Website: apple
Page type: payment
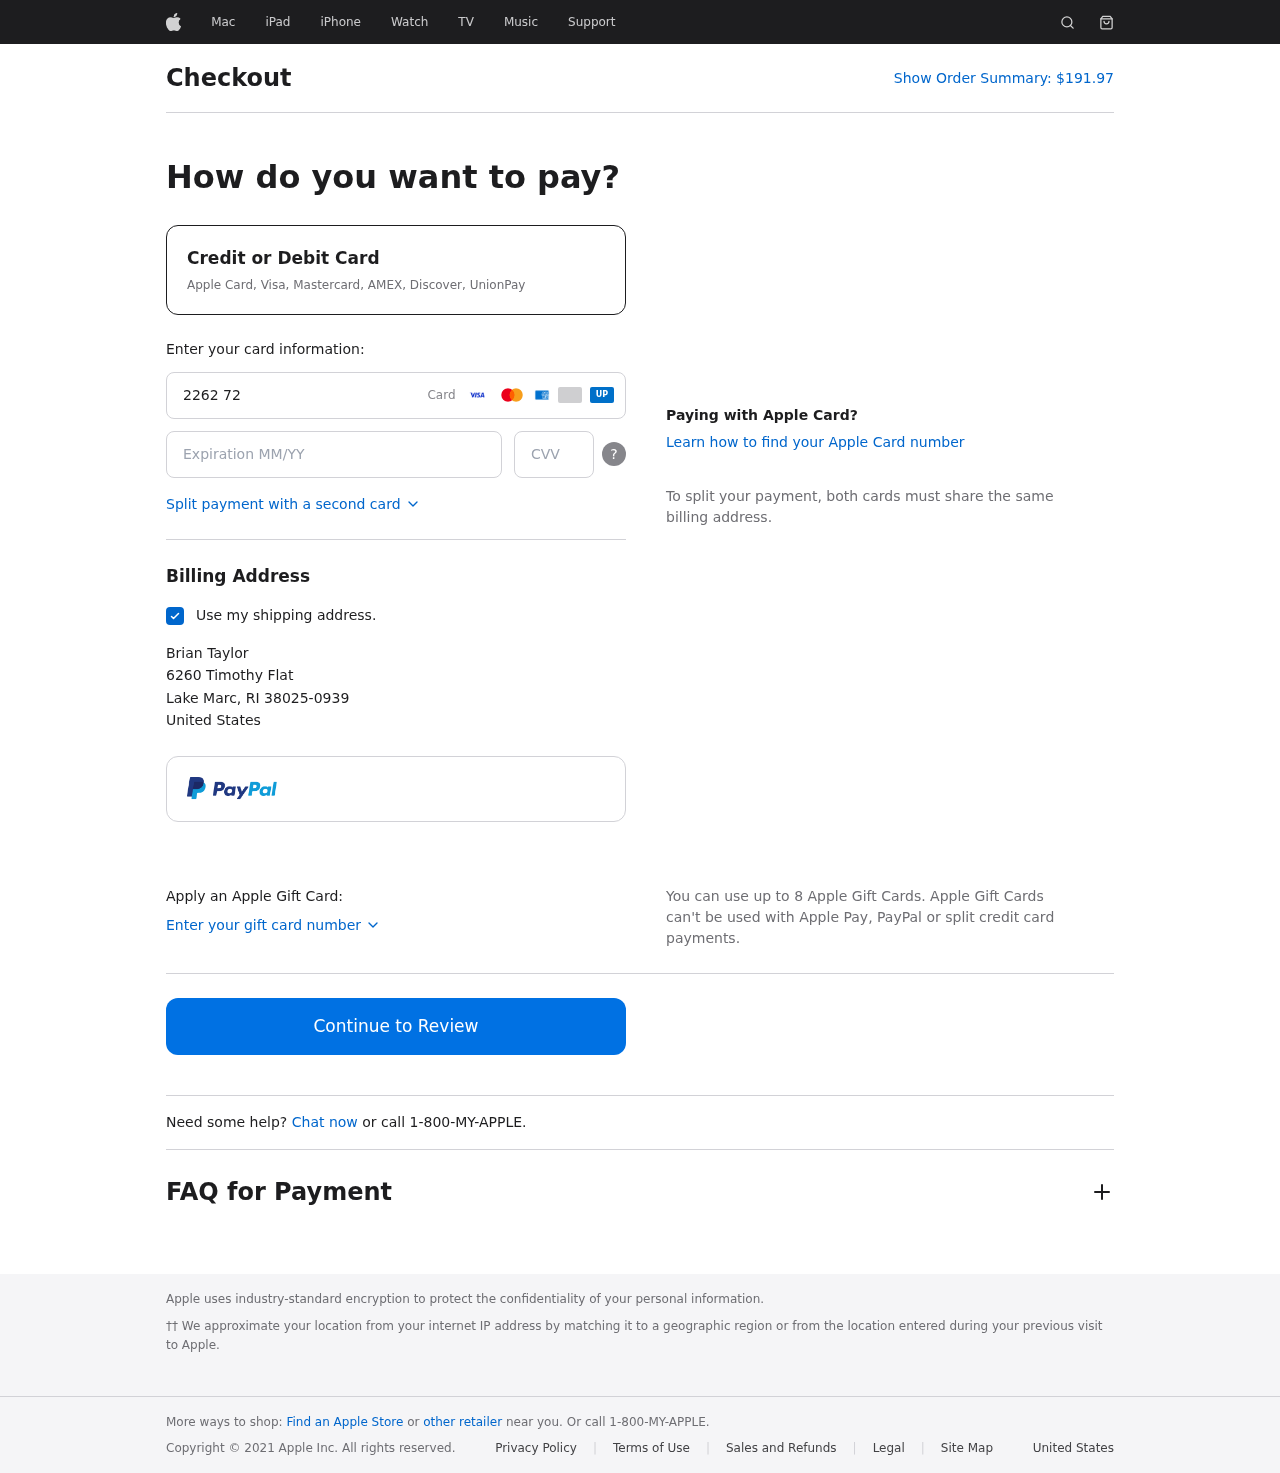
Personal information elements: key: PII_CARD_CVV
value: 176
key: PII_CARD_EXPIRY
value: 12/26
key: PII_CARD_NUMBER
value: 2262 7278 6045 0292
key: PII_CITY
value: Lake Marc
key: PII_COUNTRY
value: United States
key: PII_FULLNAME
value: Brian Taylor
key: PII_POSTCODE_FULL
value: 38025-0939
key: PII_STATE_ABBR
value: RI
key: PII_STREET
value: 6260 Timothy Flat
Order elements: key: ORDER_TOTAL
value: $191.97